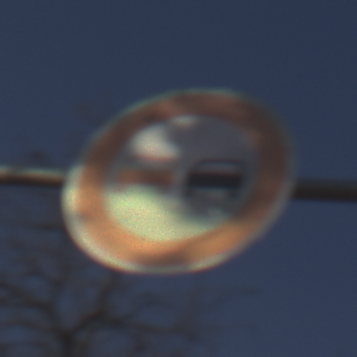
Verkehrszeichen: Ueberholverbot
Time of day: SunriseSunset
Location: Outdoor (Nature)
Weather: Clear
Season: NotSpecified
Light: Natural